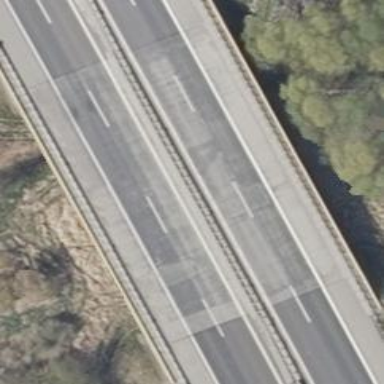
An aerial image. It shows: Man-made bridge.